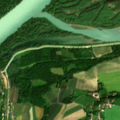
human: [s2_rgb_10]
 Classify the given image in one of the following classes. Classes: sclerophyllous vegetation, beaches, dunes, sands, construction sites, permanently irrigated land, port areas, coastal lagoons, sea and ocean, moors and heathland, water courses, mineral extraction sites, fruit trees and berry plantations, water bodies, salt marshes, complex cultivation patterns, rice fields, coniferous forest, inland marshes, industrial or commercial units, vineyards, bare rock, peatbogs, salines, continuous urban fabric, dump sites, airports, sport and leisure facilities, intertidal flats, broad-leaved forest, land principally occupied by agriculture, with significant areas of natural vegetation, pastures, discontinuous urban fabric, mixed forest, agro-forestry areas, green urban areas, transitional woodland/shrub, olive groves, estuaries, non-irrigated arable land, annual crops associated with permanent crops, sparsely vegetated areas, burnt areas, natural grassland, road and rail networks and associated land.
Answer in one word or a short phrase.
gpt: discontinuous urban fabric, non-irrigated arable land, broad-leaved forest, water courses